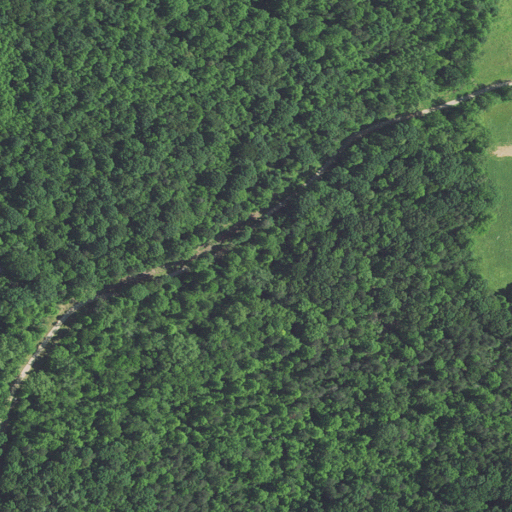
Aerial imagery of valley in North Carolina named Adams Hollow containing deciduous forest, open development, mixed forest, pasture, and evergreen forest